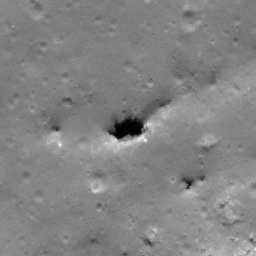
Pit: Lalande 13
Host crater: Lalande
Host type: impact_melt
Lunar coordinates: latitude -4.357, longitude 351.305